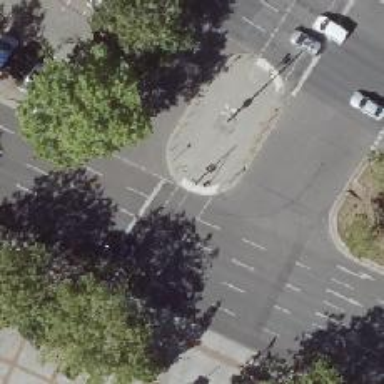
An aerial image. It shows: Footway located on traffic island.